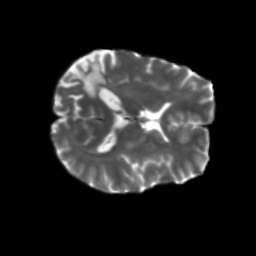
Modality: T2w
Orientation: axial
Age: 39
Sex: female
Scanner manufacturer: siemens
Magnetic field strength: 3 T
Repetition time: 5.25 s
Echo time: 0.08 s